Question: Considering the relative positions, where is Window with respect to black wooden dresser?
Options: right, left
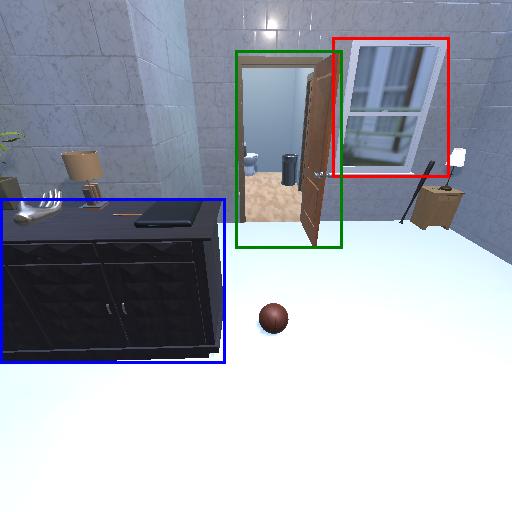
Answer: right